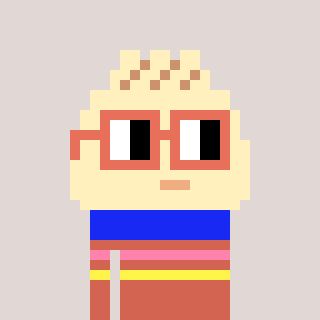
a pixel art character with square orange glasses, a porkbao-shaped head and a peachy-colored body on a warm background